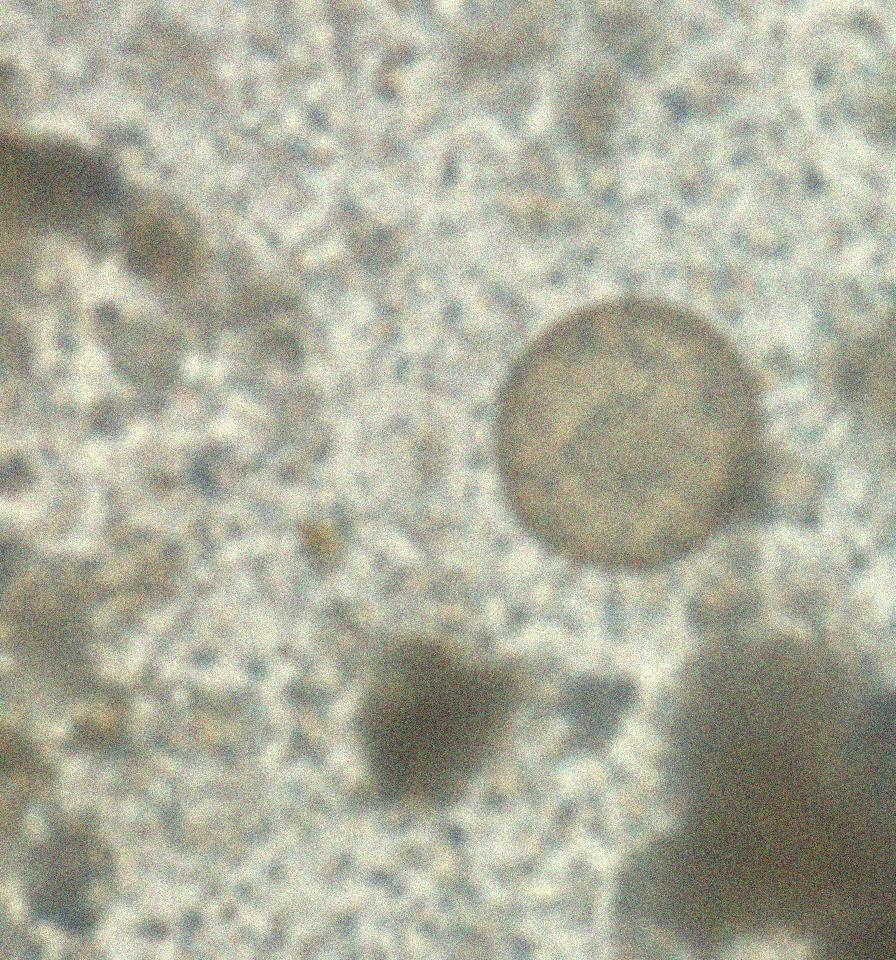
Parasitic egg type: Hymenolepis diminuta